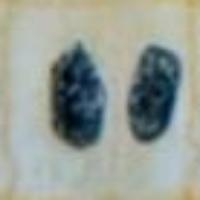
Label: telophase